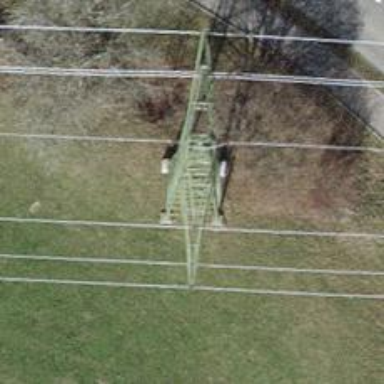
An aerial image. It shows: Power tower.